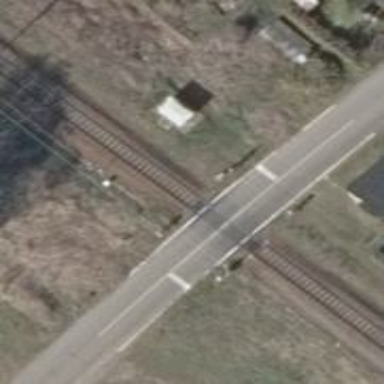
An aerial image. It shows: Level crossing with lights and saltire markings.